Question: im working on a Navigation based application. i have used Story board to design my interfaces. and i use login functionality too. so in app delegate class im checking weather the user has loged in , according to the login state im loading either Home page or login page.
my problem is , when i open a view controller like that , my other functions not working.
such as , i have a button in home page which is push to a another view. when the app is launch from Home, the button is not working.[does not push to the desired view ]. so i tried it programmatically but that did not worked as well.
so here is how my story board looks like
here is my app delegate code which is open the app according to login status
'''
NSUserDefaults* userinfo = [NSUserDefaults standardUserDefaults];
NSString* customer =[userinfo stringForKey:@"username"];
if((customer!=nil)){
//redirect to diferent pages
// DetailPageClass *detailPage = [[DetailPageClass alloc] initWithNibName:@"DetailPageClass" bundle:nil];
UIStoryboard *mainStoryboard = [UIStoryboard storyboardWithName:@"Main" bundle: nil];
Home *home = (Home *)[mainStoryboard instantiateViewControllerWithIdentifier:@"home"];
//LoginView *login = (LoginView *)[mainStoryboard instantiateViewControllerWithIdentifier:@"login"];
home.modalTransitionStyle = UIModalTransitionStyleFlipHorizontal;
self.window.rootViewController = home;
[self.navController pushViewController:home animated:YES];
}else{
UIStoryboard *mainStoryboard = [UIStoryboard storyboardWithName:@"Main" bundle: nil];
LoginView *login = (LoginView *)[mainStoryboard instantiateViewControllerWithIdentifier:@"login"];
login.modalTransitionStyle = UIModalTransitionStyleFlipHorizontal;
self.window.rootViewController = login;
[self.navController pushViewController:login animated:YES];
}
'''
and i was trying to push to the views like below (programmatically)
'''
UIStoryboard *mainStoryboard = [UIStoryboard storyboardWithName:@"Main" bundle: nil];
SignUp *login = (SignUp *)[mainStoryboard instantiateViewControllerWithIdentifier:@"signUp"];
//UINavigationController *passcodeNavigationController = [[UINavigationController alloc] initWithRootViewController:login];
// [self.navigationController presentModalViewController:passcodeNavigationController animated:YES];
[self.nav pushViewController:login animated:YES];
'''
can someone tell me how to do this in a correct way. and what is the issue i got here..please help me
thank you.
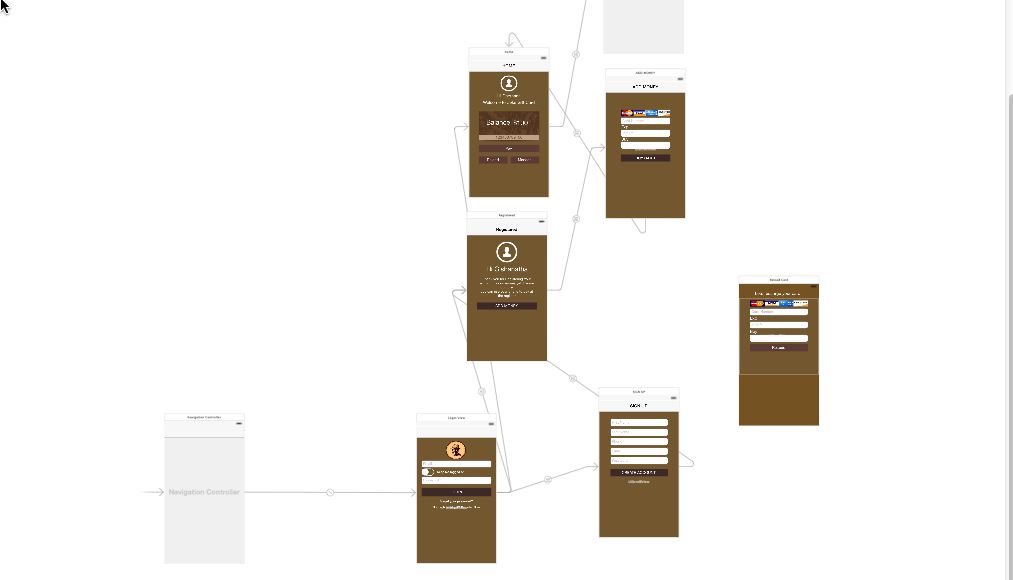
Answer: You can make the 'window.rootViewController' to be the 'navController', this should work.